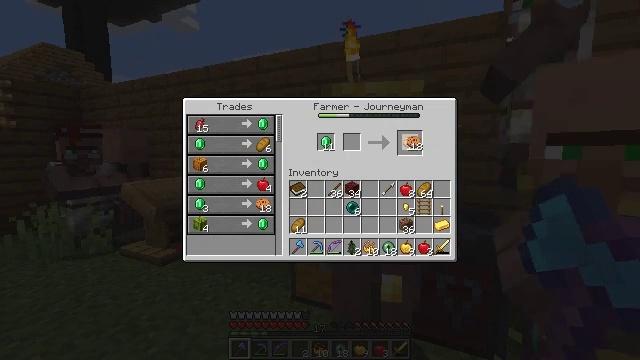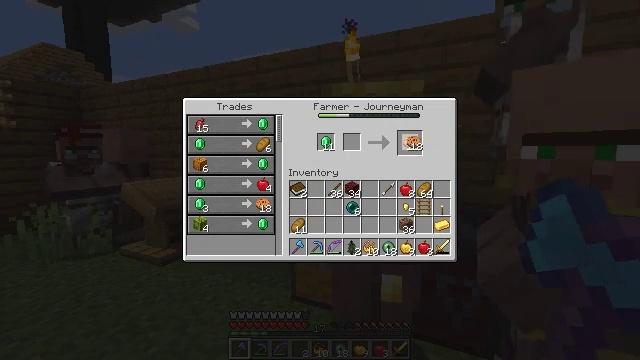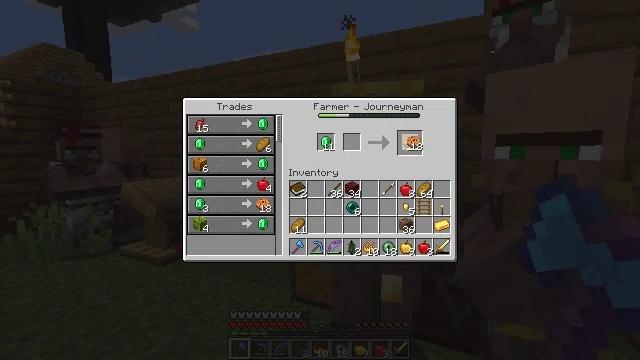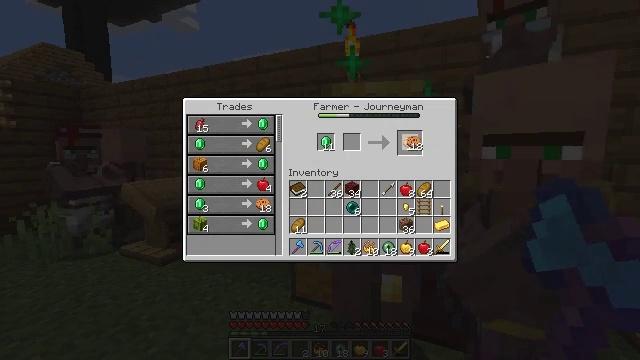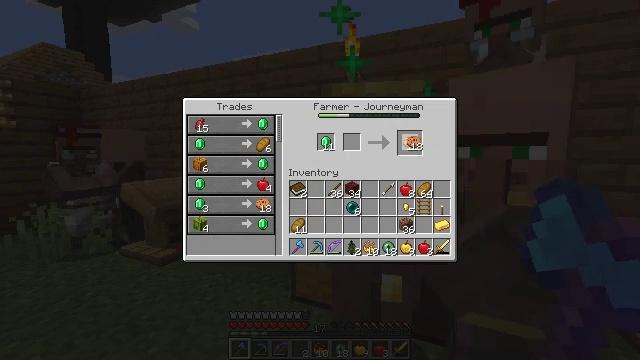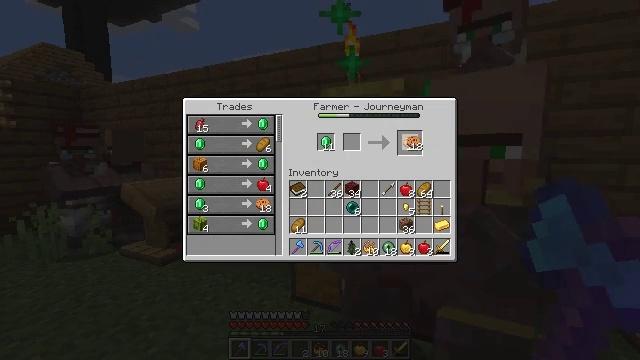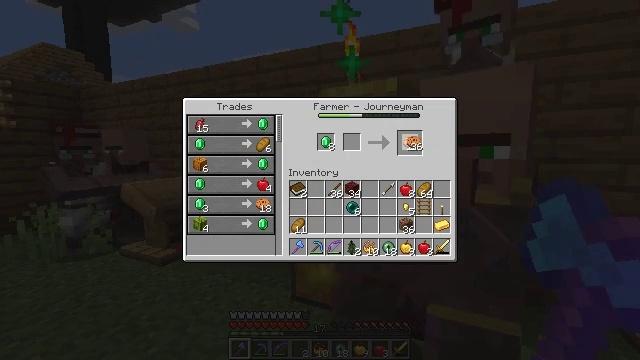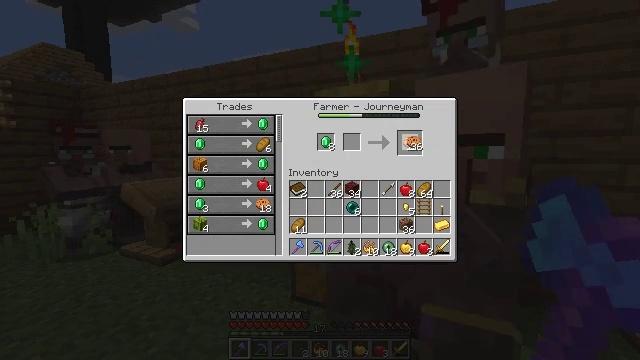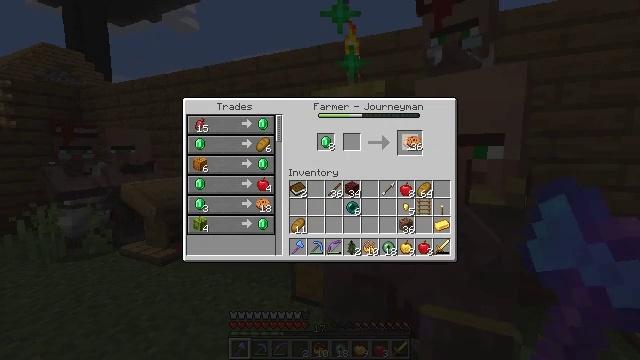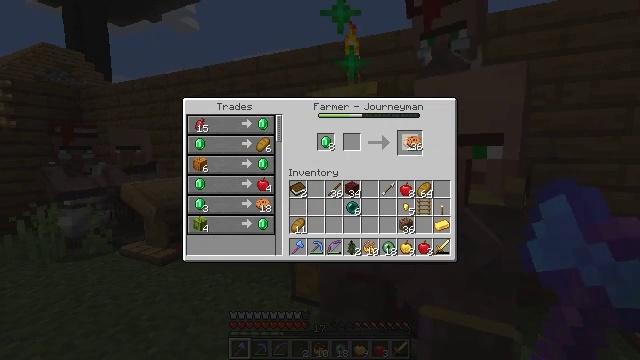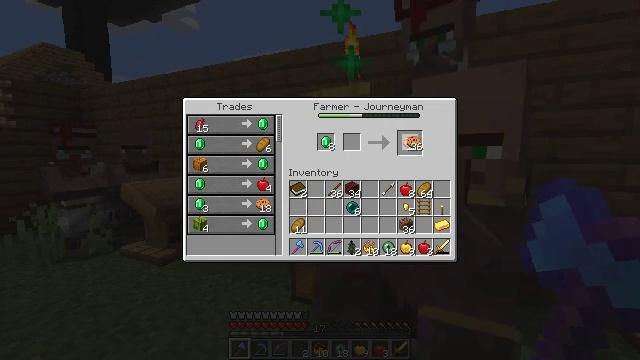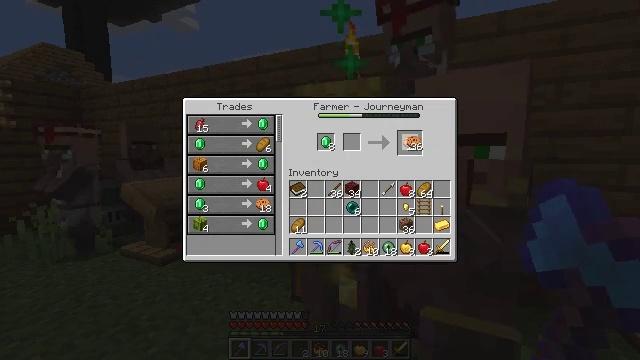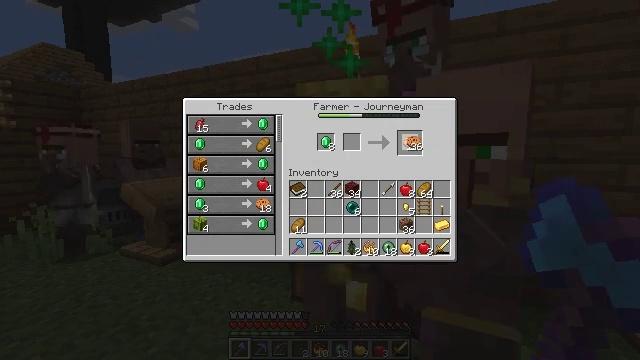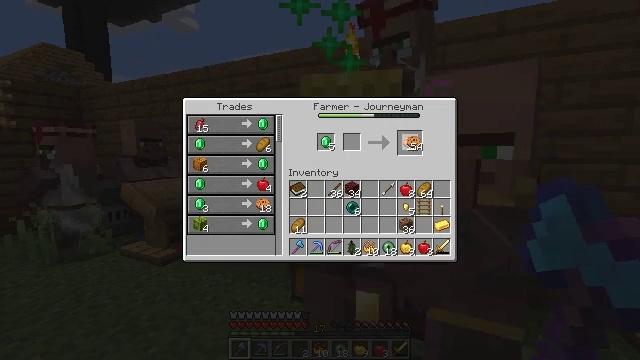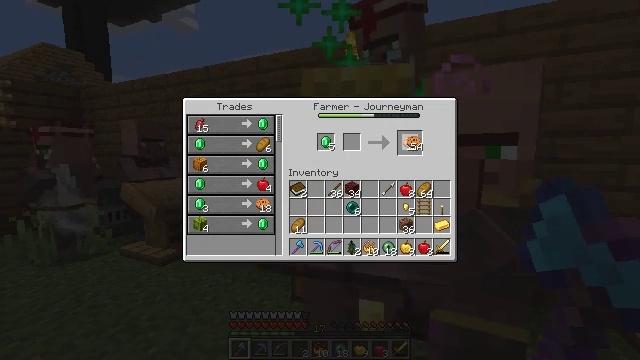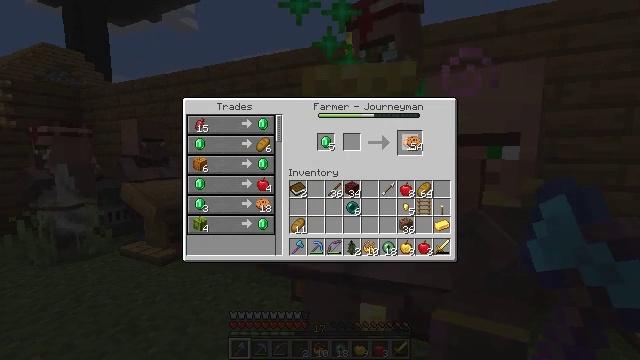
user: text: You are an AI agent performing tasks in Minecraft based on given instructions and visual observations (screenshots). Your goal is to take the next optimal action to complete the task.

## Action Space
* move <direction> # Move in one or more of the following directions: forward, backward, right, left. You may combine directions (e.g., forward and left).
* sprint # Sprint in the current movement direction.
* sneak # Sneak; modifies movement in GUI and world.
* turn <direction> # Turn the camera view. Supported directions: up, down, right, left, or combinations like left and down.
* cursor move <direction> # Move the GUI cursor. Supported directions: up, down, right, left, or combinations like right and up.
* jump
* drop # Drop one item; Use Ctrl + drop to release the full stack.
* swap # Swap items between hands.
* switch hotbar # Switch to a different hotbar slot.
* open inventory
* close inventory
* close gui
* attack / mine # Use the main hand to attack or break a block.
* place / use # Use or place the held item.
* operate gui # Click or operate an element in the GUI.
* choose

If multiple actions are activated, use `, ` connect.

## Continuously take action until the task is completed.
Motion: motion action
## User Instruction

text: Combine ingredients to craft a cookie.
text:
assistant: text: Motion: no_op
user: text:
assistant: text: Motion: no_op
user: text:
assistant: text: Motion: operate gui
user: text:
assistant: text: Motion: operate gui
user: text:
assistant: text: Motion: operate gui
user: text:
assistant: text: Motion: no_op
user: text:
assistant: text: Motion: no_op
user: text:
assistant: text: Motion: no_op
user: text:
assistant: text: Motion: no_op
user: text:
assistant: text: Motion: operate gui
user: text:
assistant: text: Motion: operate gui
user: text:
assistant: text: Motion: operate gui
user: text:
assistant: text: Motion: no_op
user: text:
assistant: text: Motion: no_op
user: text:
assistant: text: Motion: no_op
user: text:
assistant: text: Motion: no_op
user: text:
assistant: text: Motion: no_op
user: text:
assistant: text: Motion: operate gui
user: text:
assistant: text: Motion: operate gui
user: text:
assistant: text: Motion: operate gui
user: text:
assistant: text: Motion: no_op
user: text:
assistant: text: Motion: no_op
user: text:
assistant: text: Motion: no_op
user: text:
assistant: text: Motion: no_op
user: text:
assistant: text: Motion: no_op
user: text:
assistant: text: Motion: no_op
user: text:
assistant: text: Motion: no_op
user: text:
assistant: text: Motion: no_op
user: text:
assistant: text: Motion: cursor move left and down
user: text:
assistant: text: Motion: no_op